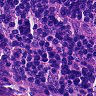
Metastatic tissue present: no